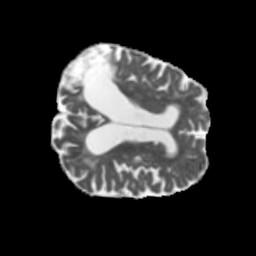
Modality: MD
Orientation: axial
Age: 66
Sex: female
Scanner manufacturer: siemens
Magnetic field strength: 3 T
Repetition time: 5.47 s
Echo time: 0.0854 s